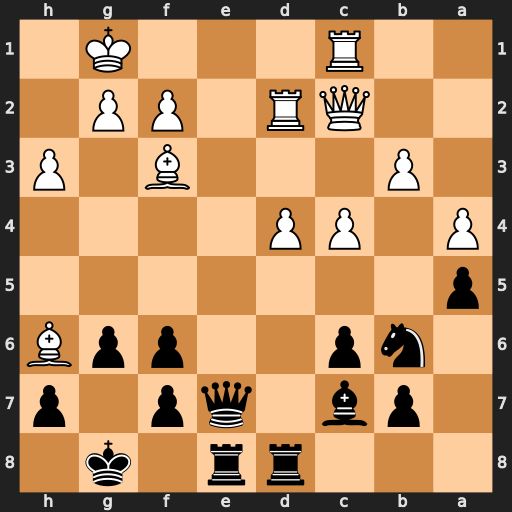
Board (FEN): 3rr1k1/1pb1qp1p/1np2ppB/p7/P1PP4/1P3B1P/2QR1PP1/2R3K1
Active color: b
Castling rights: -
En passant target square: -
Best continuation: Qe1+ Rxe1 Rxe1#